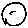
Label: moon